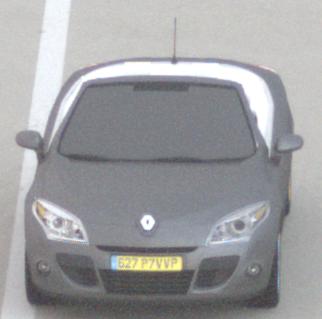
Make: Renault
Model: Mégane Coupé-Cabriolet 1.6 16V 110
Detailed model: Mégane (III) Coupé-Cabriolet
Model produced from: 2010/06
Model produced until: 2013/03
Doors: 2
Color: gray
Road condition: dry road
Daytime: night
Contrast: low contrast